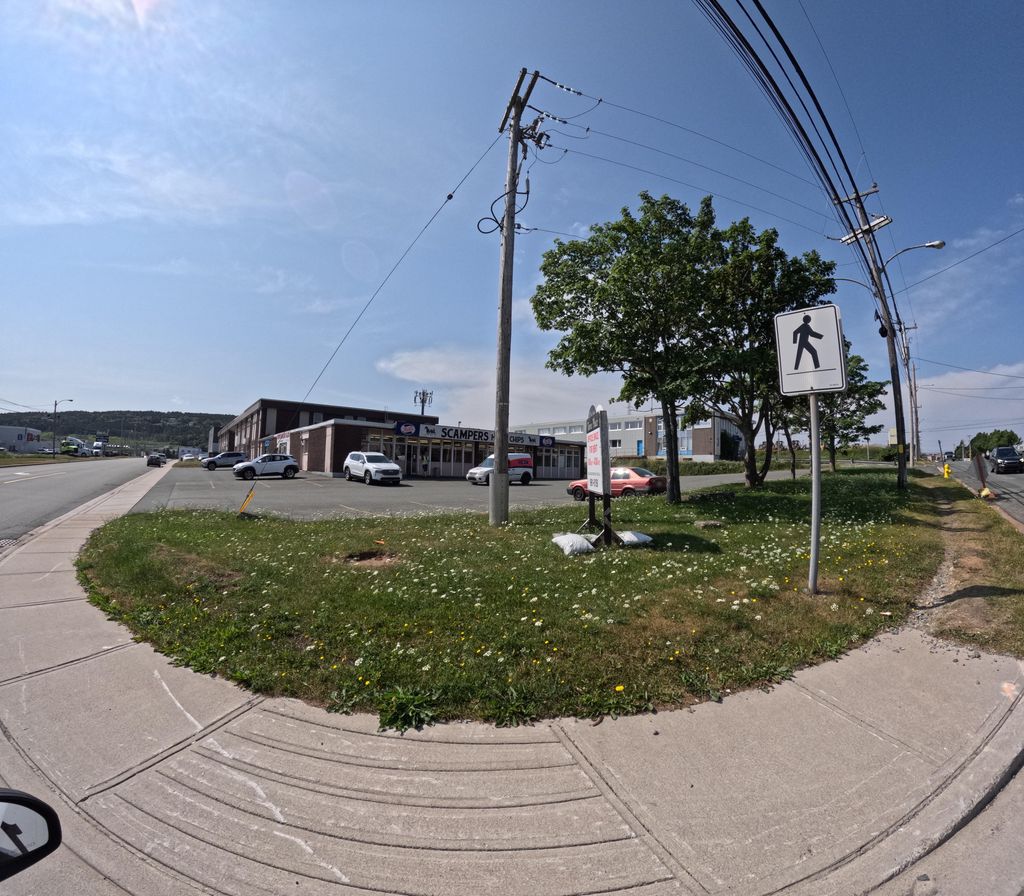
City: st_johns